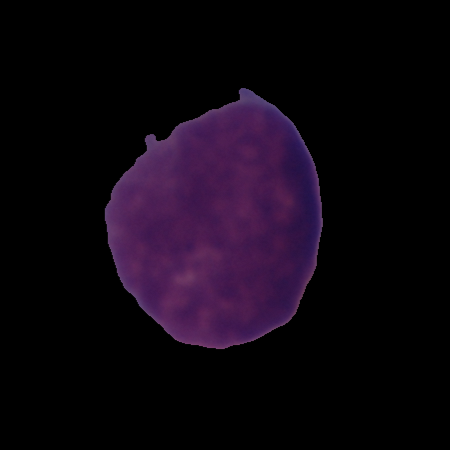
Label: cancer